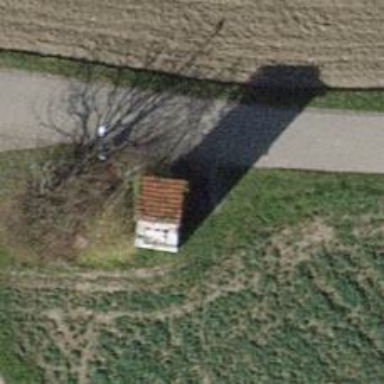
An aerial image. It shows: Bench for seating.